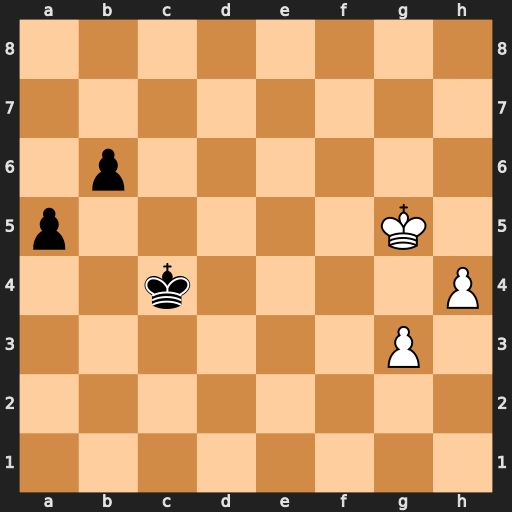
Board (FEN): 8/8/1p6/p5K1/2k4P/6P1/8/8
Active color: w
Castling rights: -
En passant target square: -
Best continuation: h5 a4 h6 a3 h7